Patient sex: F
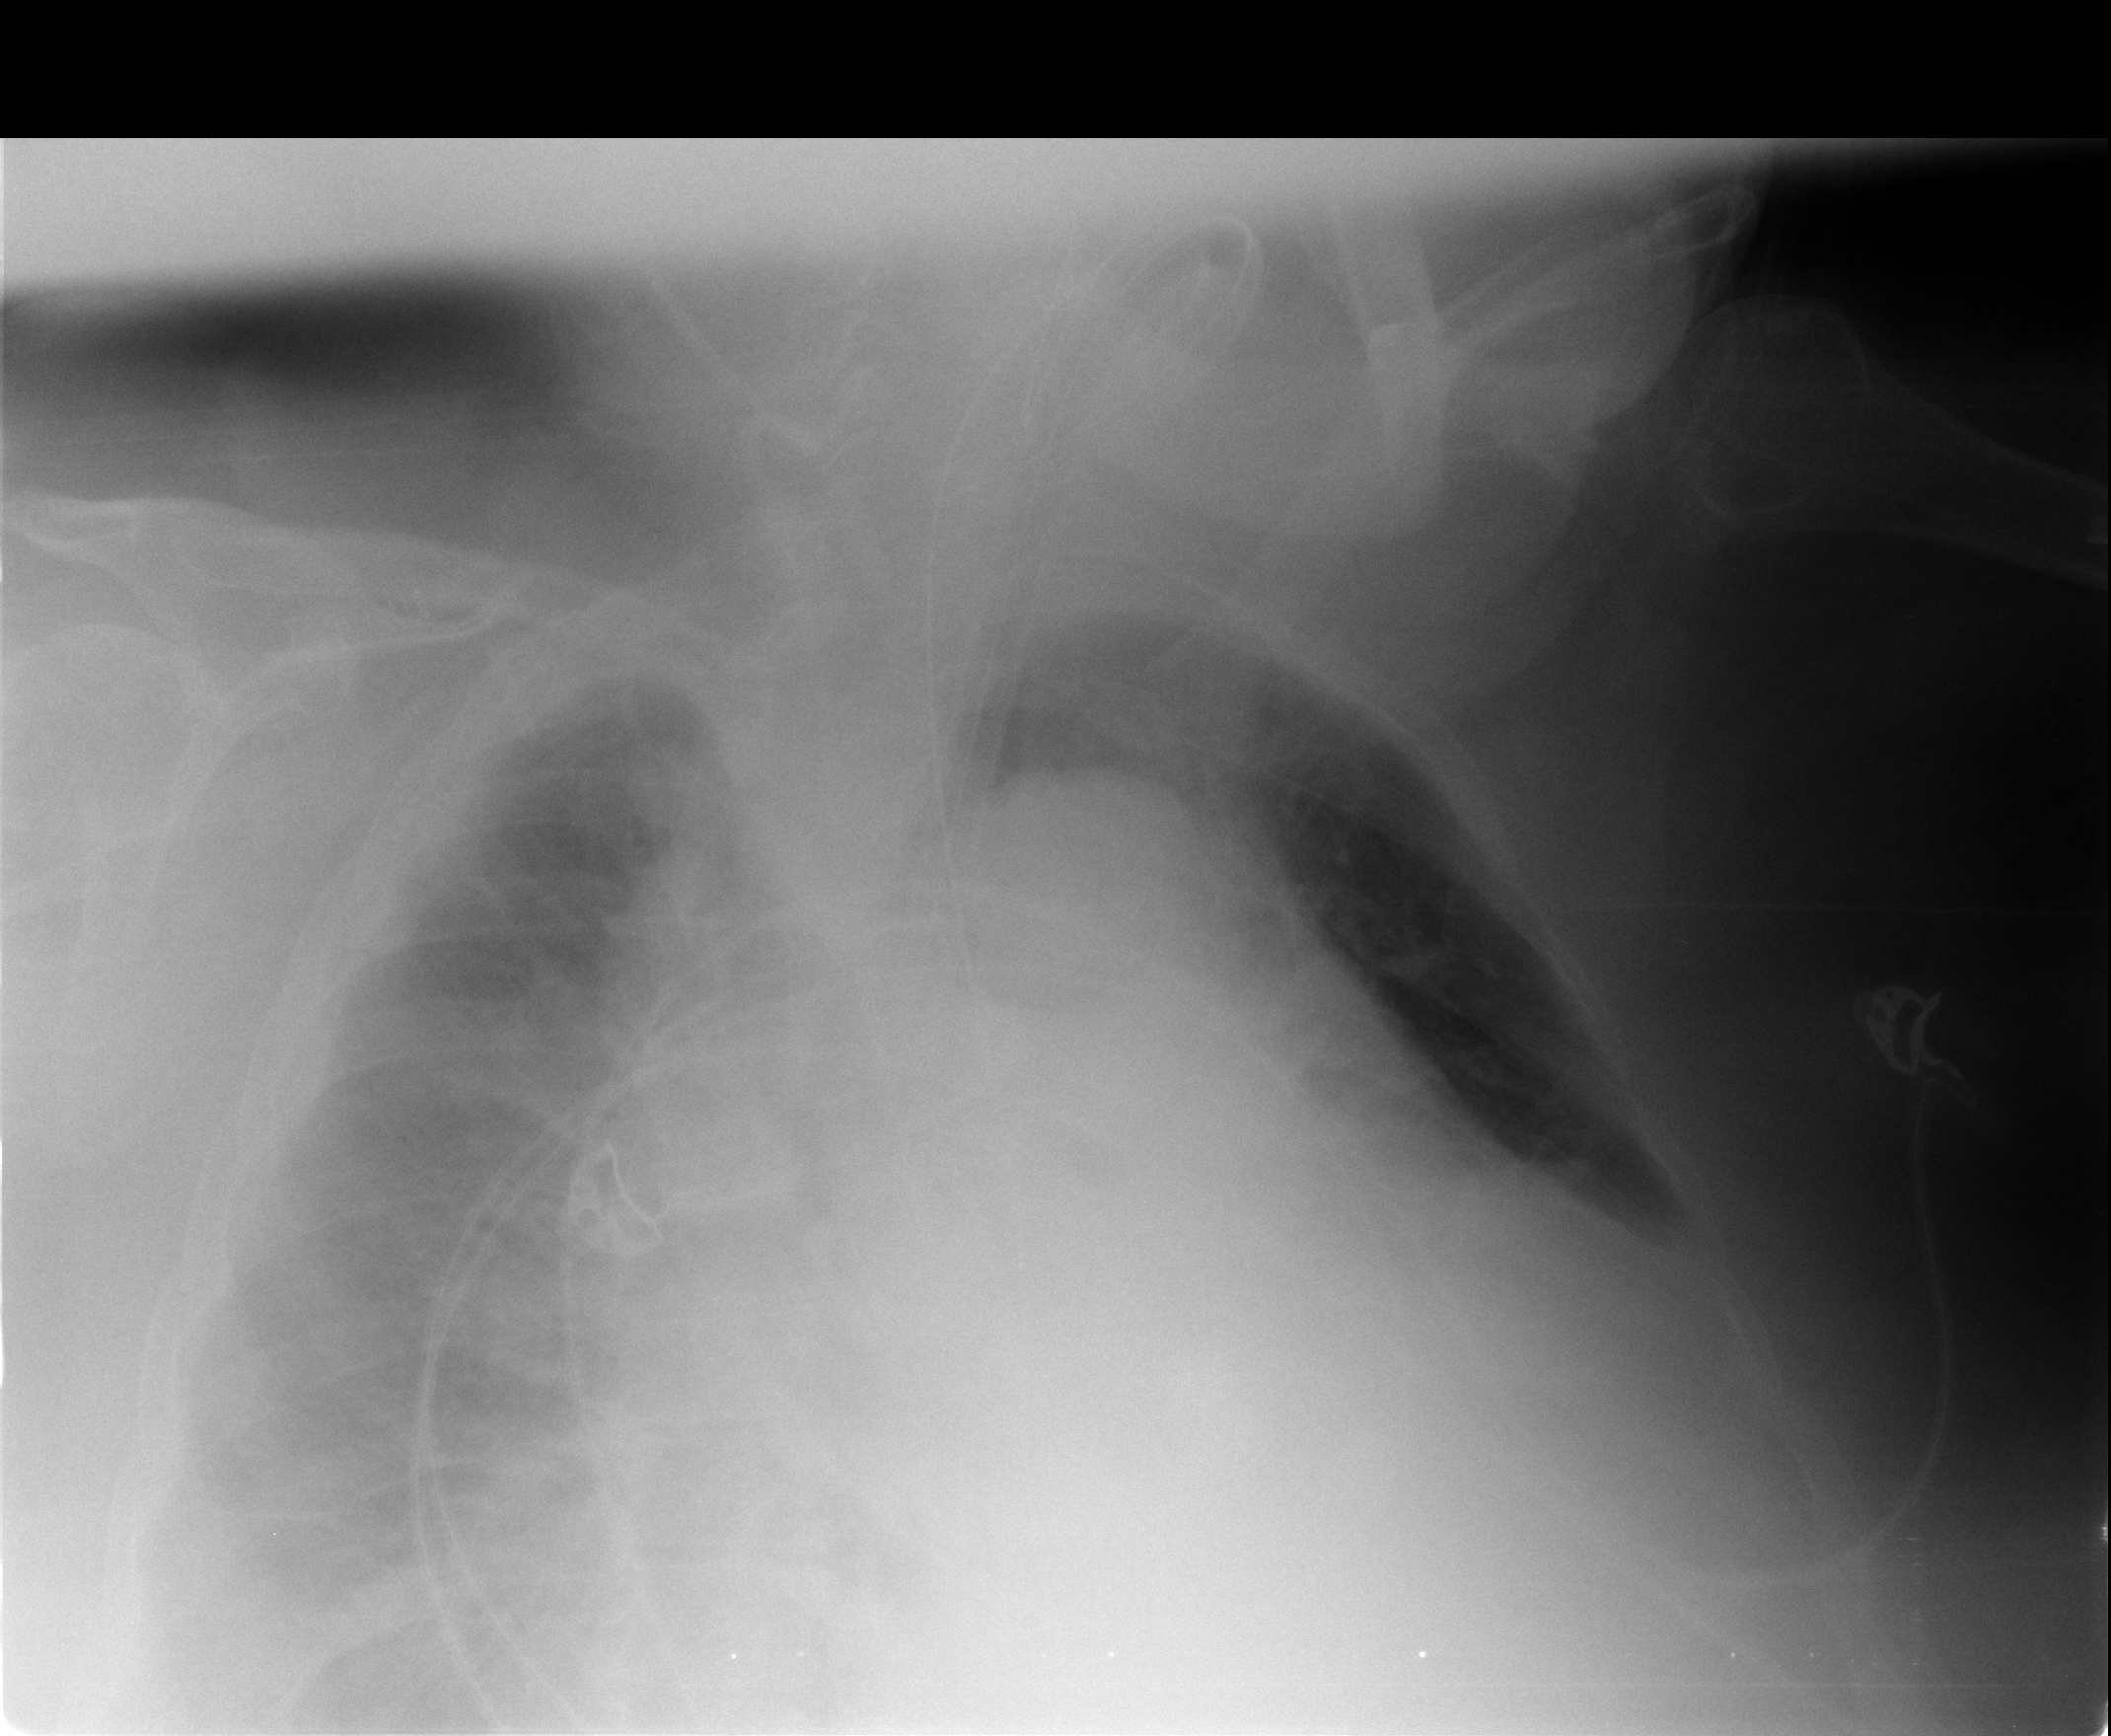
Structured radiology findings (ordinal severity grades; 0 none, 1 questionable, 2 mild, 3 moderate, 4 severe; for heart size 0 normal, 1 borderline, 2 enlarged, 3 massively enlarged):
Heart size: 2
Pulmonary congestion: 3
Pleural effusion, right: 1
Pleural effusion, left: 1
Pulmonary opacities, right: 2
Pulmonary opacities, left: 0
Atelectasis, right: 2
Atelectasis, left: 2